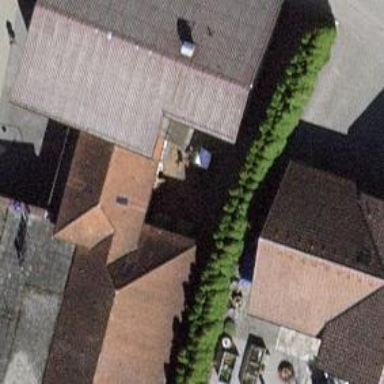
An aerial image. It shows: Commercial building with gabled roof.